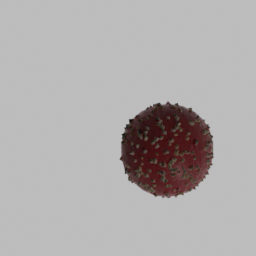
Label: nature